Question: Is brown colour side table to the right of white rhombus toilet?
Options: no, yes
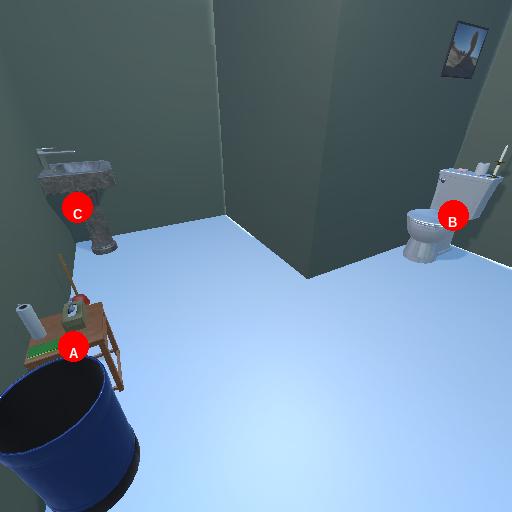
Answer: no